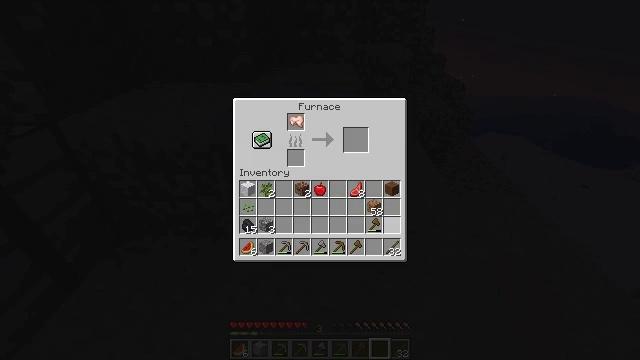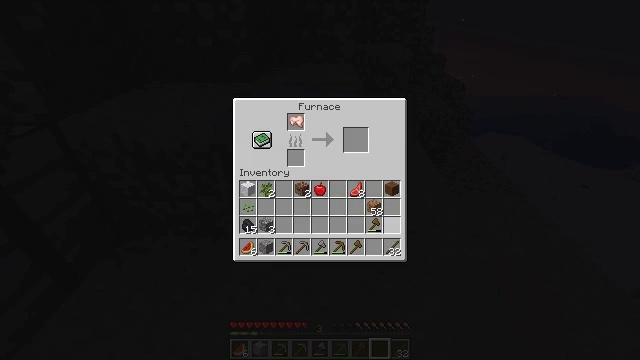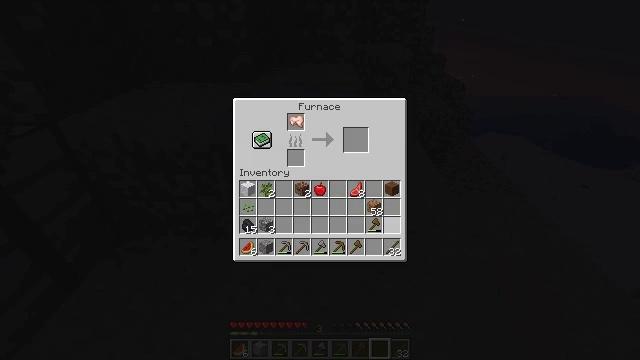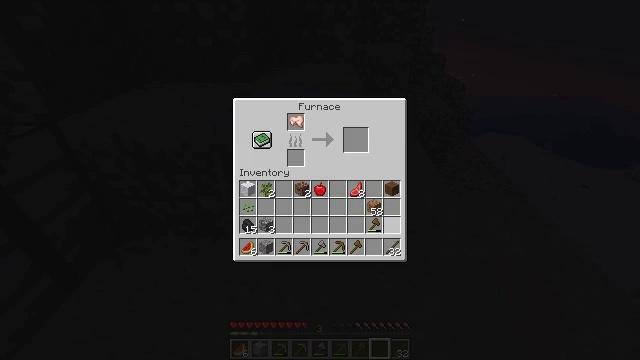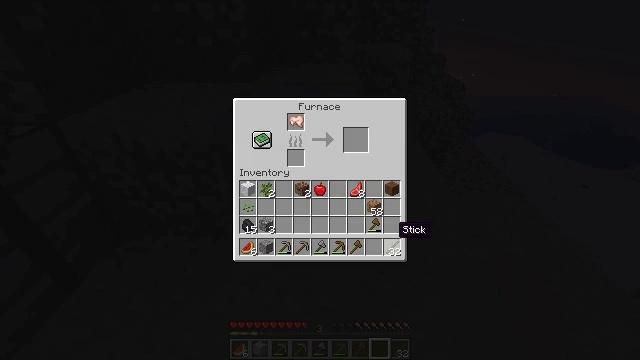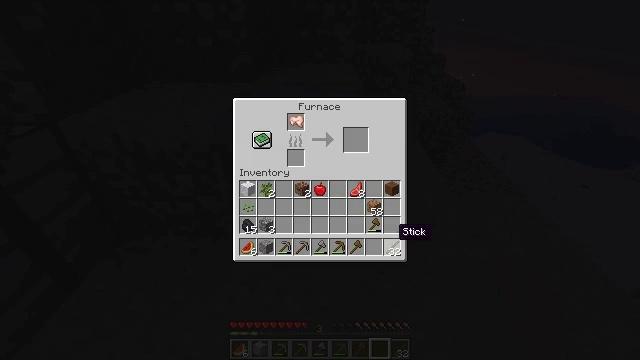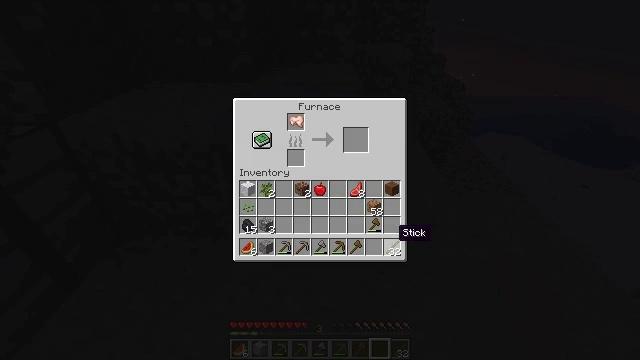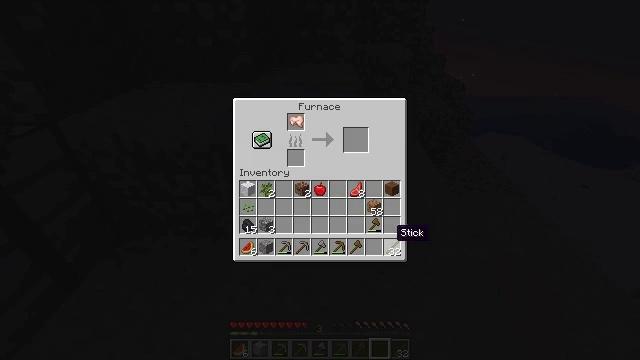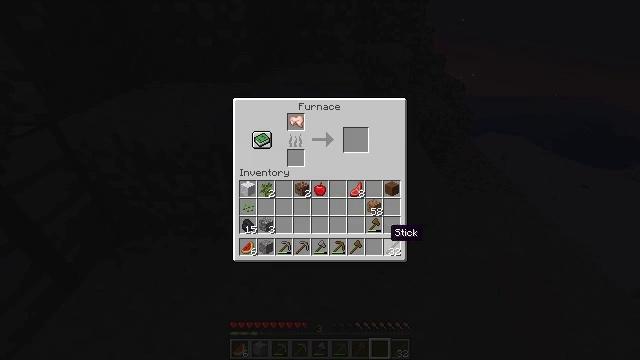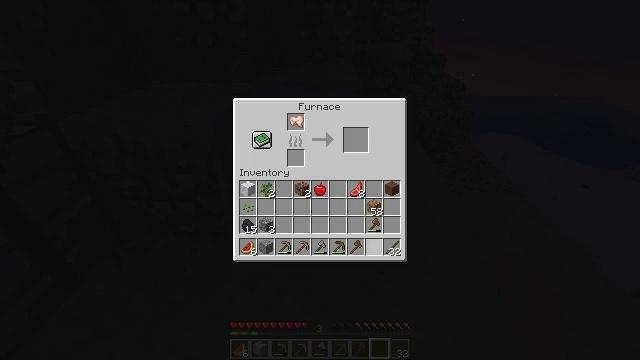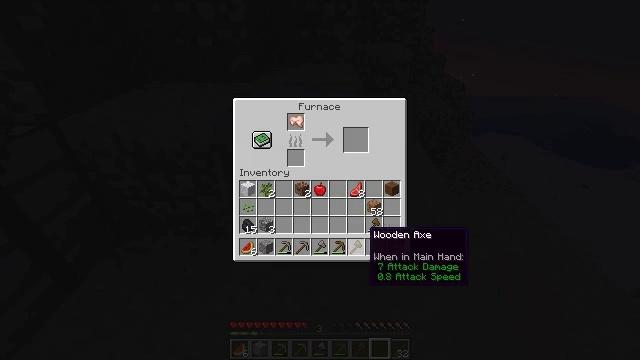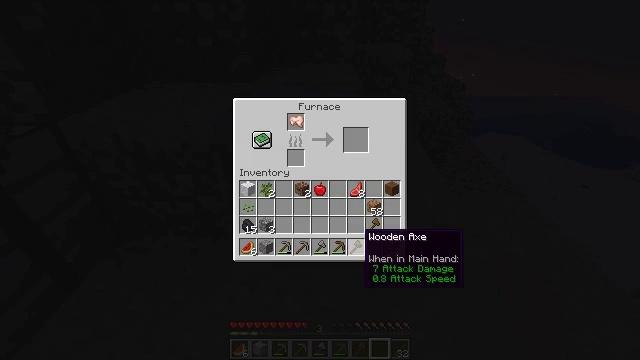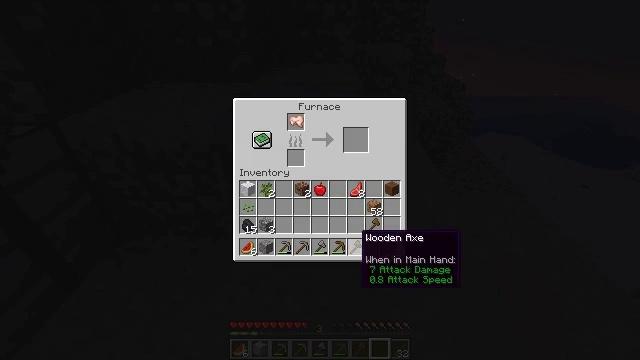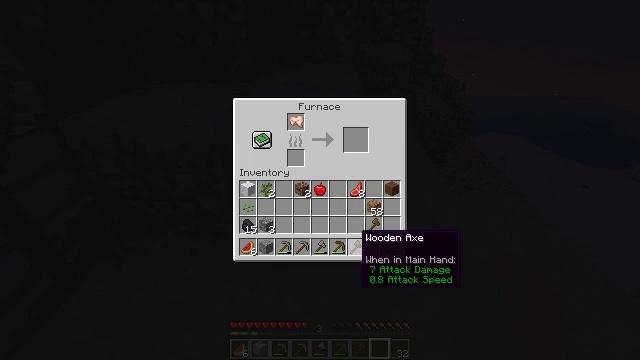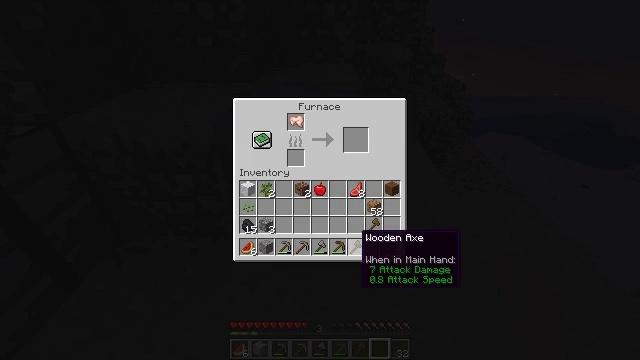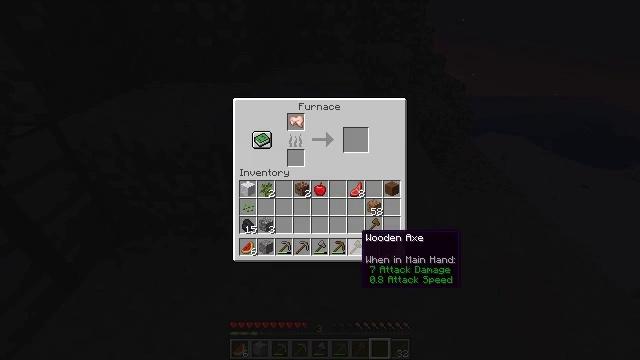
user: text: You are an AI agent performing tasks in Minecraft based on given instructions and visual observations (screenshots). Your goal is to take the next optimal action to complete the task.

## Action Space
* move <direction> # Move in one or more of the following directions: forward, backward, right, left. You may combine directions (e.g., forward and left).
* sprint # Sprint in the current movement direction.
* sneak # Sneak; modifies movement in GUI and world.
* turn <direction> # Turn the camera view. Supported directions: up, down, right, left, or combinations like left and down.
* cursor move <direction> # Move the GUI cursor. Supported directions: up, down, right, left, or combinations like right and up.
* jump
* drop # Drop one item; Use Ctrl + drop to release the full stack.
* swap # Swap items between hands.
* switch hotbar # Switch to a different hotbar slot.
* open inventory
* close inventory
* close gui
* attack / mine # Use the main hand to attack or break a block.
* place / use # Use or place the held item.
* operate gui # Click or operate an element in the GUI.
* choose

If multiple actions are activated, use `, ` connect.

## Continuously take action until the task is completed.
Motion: motion action
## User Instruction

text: craft item air
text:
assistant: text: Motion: no_op
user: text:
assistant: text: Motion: no_op
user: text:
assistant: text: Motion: no_op
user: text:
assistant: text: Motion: no_op
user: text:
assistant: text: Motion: no_op
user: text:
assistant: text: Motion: no_op
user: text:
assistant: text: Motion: no_op
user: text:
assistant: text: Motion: no_op
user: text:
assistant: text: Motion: cursor move left
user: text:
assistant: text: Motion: no_op
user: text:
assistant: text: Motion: no_op
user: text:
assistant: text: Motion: sneak
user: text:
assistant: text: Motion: sneak
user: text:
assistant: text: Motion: sneak
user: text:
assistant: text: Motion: sneak
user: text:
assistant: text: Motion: sneak
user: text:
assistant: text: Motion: sneak, operate gui
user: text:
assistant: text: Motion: sneak, operate gui
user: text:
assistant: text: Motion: sneak, operate gui
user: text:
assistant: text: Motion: sneak
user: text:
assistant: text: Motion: sneak
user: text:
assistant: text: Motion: sneak
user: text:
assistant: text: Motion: sneak
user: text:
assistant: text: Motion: sneak
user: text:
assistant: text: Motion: sneak
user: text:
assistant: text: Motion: sneak
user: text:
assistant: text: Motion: sneak
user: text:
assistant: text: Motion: sneak
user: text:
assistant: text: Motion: sneak
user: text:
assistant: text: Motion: sneak